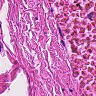
Metastatic tissue present: no